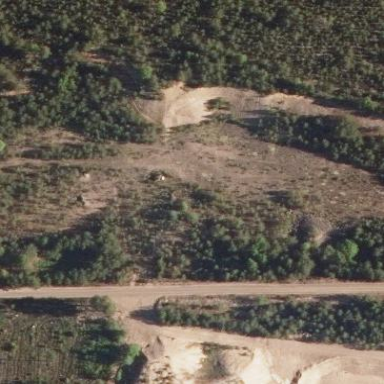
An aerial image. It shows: Quarry area.